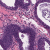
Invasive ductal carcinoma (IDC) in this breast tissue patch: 0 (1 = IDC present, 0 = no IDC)